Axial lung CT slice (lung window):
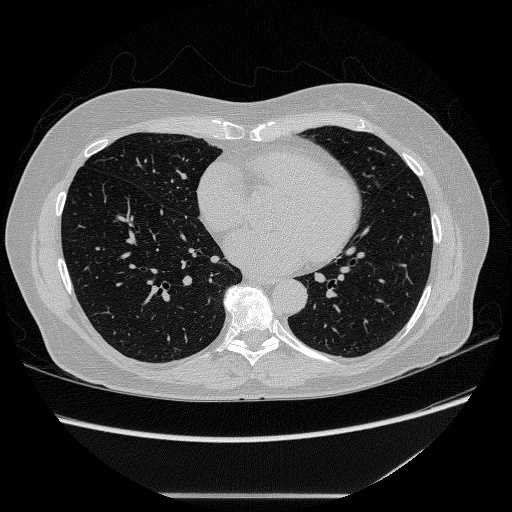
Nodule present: no